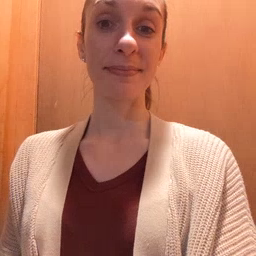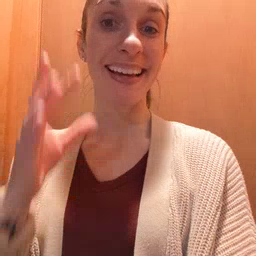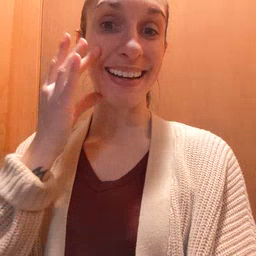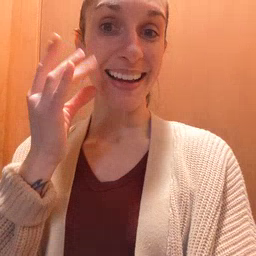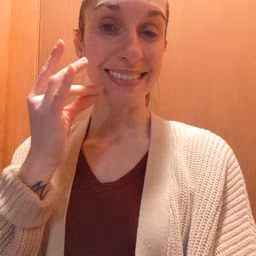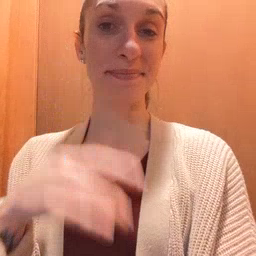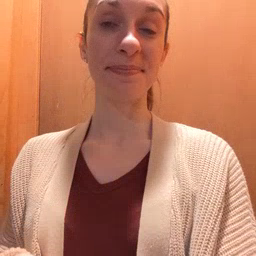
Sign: cat